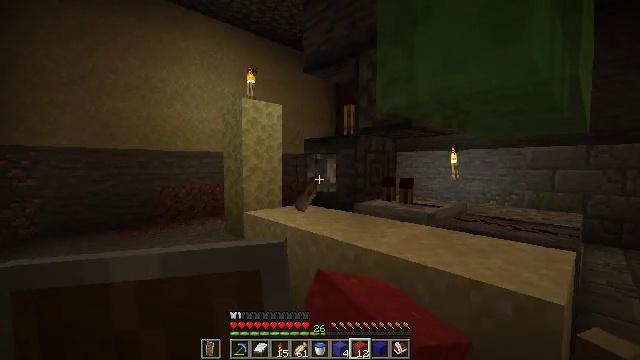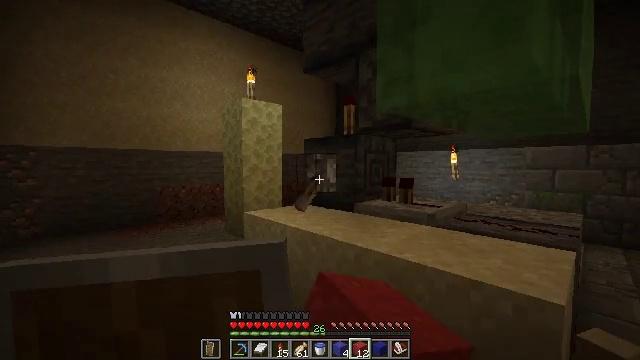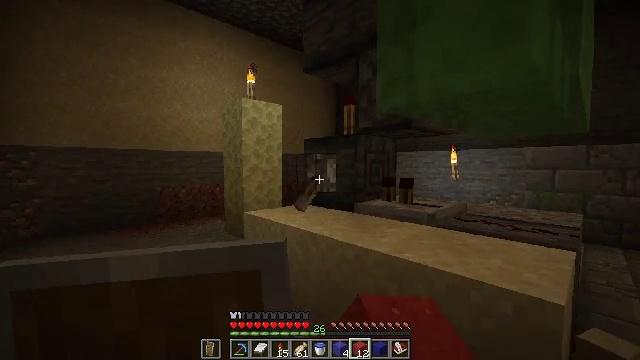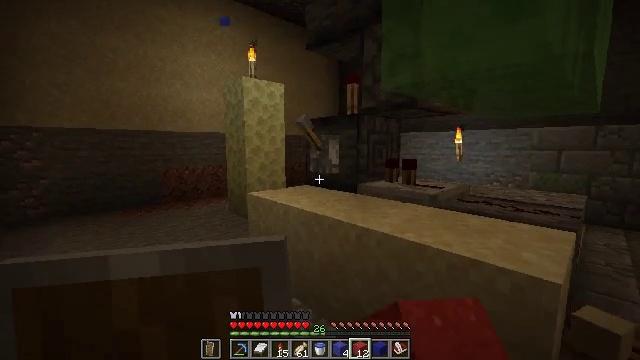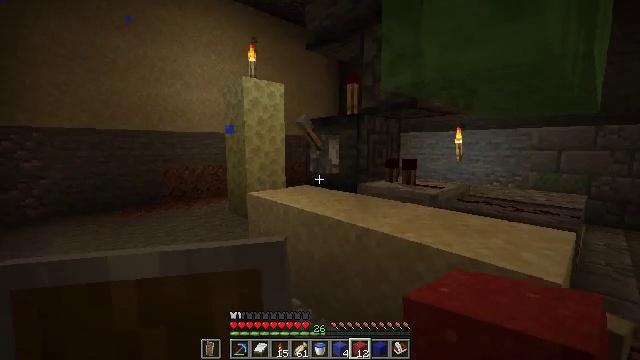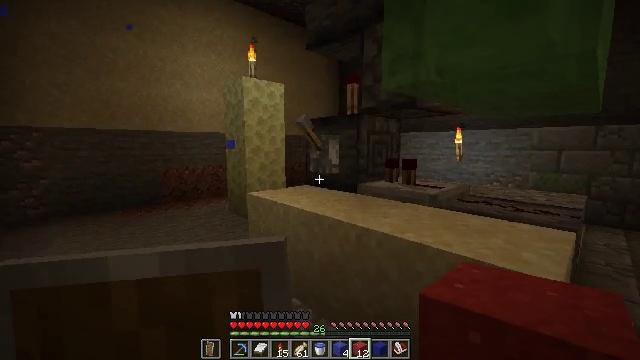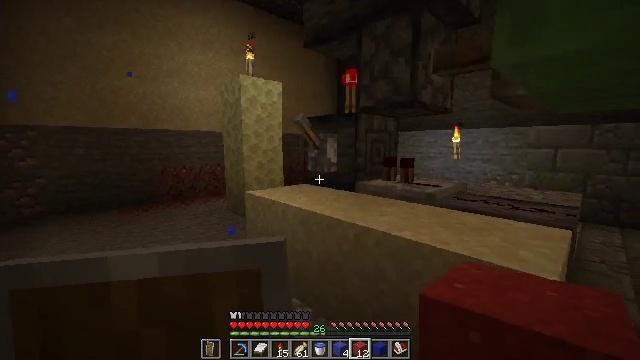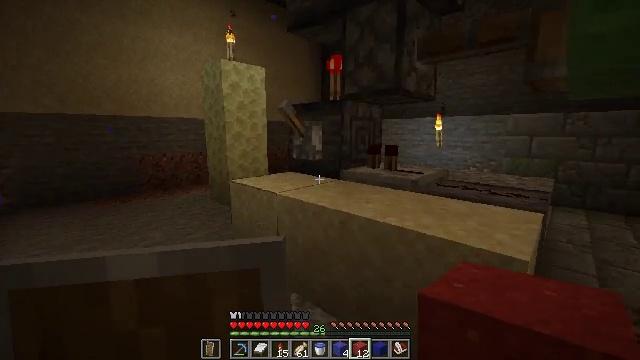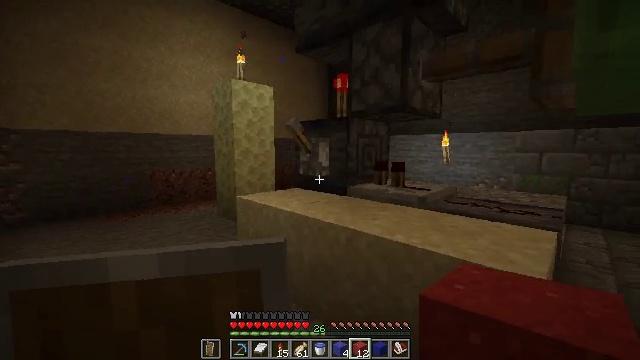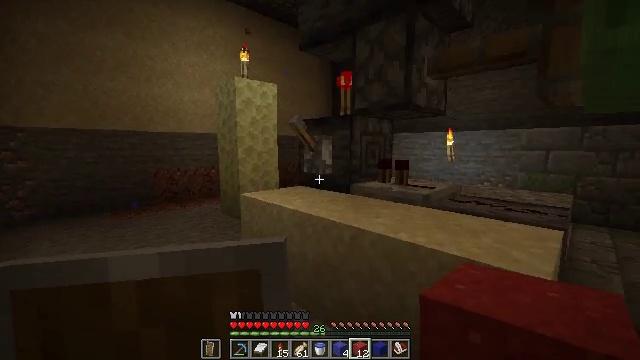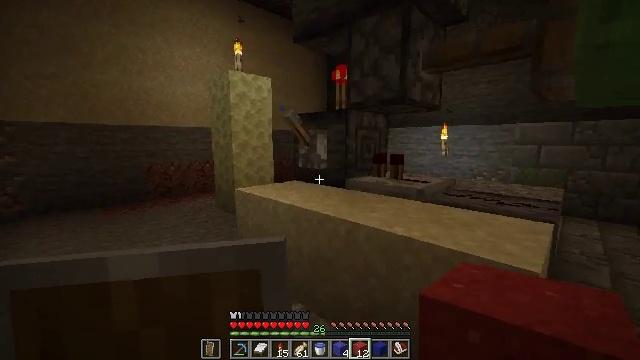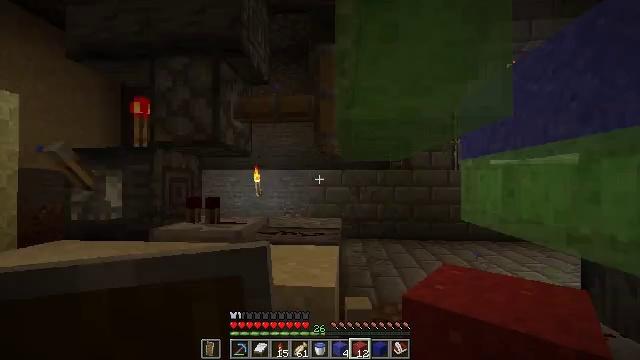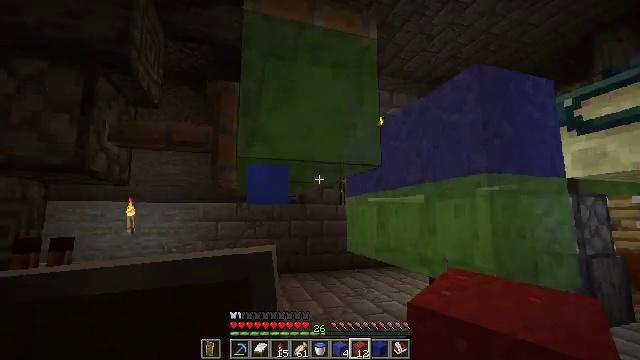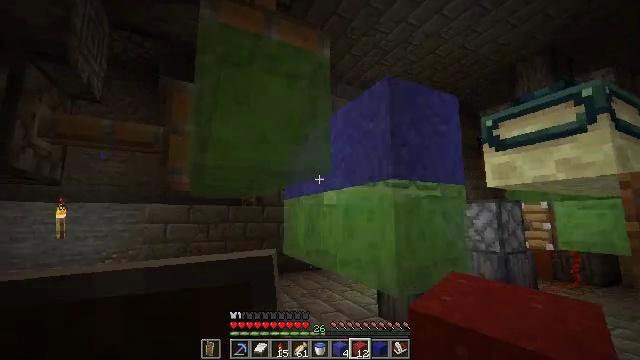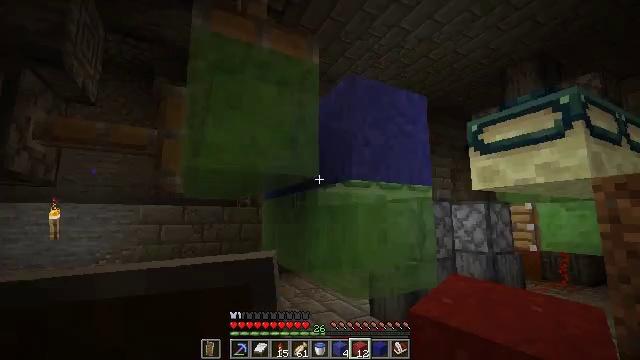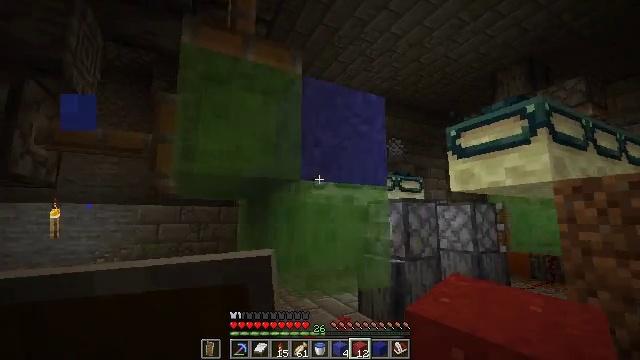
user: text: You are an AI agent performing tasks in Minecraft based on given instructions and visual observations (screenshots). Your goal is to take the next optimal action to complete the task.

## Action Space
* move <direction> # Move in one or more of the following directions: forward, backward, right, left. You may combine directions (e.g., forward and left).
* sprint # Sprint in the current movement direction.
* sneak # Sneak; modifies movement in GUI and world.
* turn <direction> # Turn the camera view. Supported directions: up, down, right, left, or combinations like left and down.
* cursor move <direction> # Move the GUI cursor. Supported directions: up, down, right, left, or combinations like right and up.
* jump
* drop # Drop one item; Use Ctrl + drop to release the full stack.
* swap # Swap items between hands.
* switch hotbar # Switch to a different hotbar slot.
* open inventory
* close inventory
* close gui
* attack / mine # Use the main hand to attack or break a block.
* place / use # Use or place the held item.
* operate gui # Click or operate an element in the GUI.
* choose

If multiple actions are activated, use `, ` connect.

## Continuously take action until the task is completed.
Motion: motion action
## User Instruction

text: Mine the red concrete powder block.
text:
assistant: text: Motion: no_op
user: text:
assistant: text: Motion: no_op
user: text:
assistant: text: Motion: turn down
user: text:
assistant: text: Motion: no_op
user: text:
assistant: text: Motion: no_op
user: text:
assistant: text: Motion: no_op
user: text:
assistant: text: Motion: turn right and down
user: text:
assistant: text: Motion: turn left and up
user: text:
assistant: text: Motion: no_op
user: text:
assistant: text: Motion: turn right and down
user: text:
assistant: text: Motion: turn right and up
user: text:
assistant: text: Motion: move back, turn right and up
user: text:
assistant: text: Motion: move back and move right, turn right
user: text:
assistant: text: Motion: move back and move right
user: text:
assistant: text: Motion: move back and move right
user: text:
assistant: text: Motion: move back and move right
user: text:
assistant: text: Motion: move back and move right
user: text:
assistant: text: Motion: move right, turn left and down
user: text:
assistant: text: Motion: move right, turn down
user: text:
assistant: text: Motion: turn down
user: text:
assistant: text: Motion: no_op
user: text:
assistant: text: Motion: no_op
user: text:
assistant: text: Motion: turn right and down
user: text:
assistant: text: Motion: turn right and down
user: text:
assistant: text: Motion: move forward, turn right and down
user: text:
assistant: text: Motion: move forward, turn right and down
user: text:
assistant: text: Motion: move forward, turn right
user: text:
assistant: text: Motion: move forward, turn right
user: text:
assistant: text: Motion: move forward
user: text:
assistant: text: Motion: move forward